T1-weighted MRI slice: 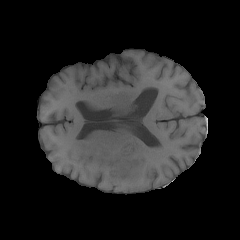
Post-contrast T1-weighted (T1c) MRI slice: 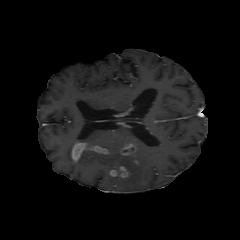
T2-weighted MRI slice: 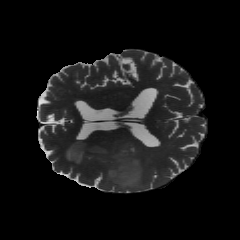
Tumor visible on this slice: yes